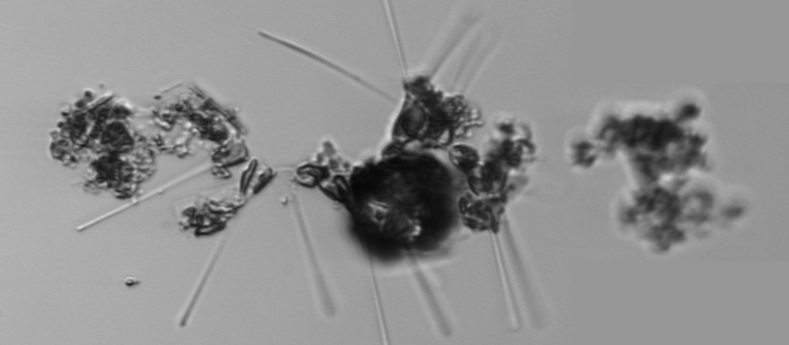
Label: Asterionellopsis_glacialis